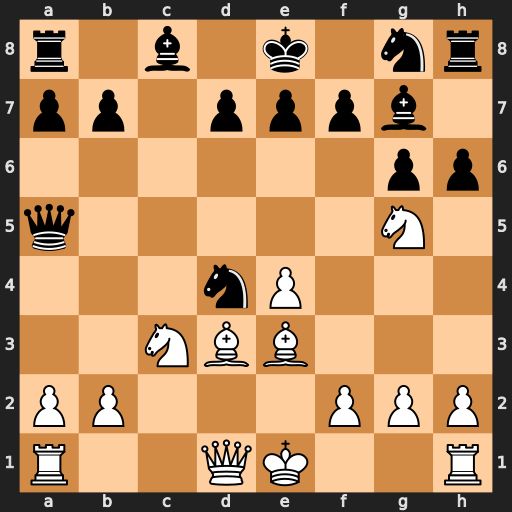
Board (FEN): r1b1k1nr/pp1pppb1/6pp/q5N1/3nP3/2NBB3/PP3PPP/R2QK2R
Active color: w
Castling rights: KQkq
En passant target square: -
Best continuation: Nxf7 Kxf7 Bxd4 Bxd4 Bc4+